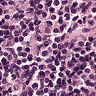
Metastatic tissue present: no